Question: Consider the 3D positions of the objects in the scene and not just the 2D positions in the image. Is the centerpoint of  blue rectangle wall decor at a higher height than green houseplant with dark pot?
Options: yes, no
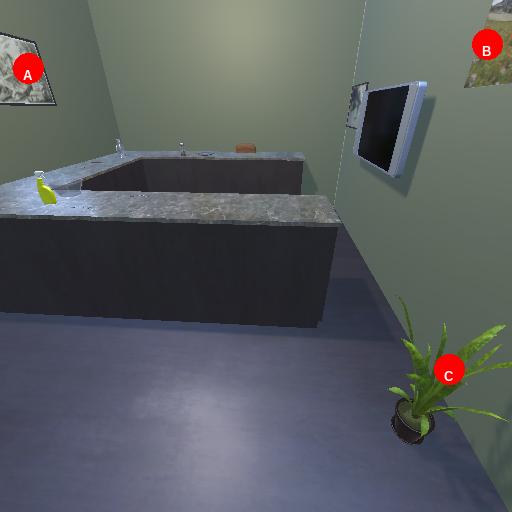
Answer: yes